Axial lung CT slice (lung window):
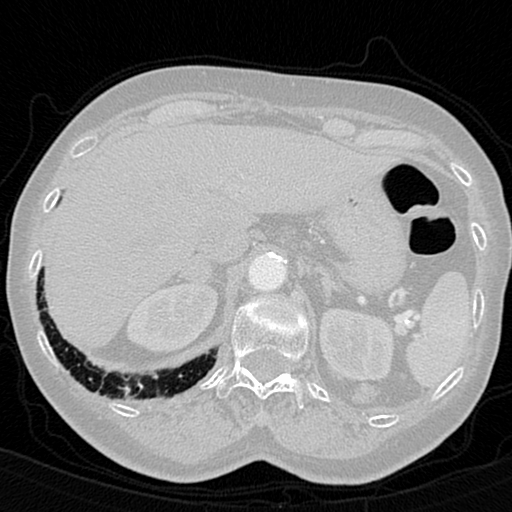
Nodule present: no